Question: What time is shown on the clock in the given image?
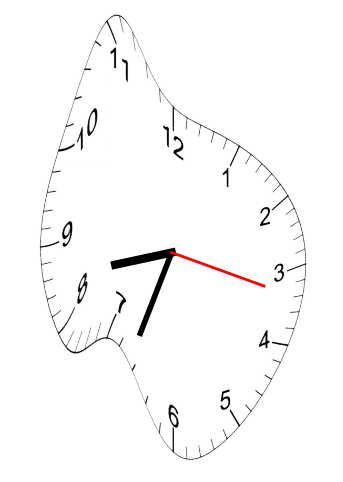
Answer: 08:33:17